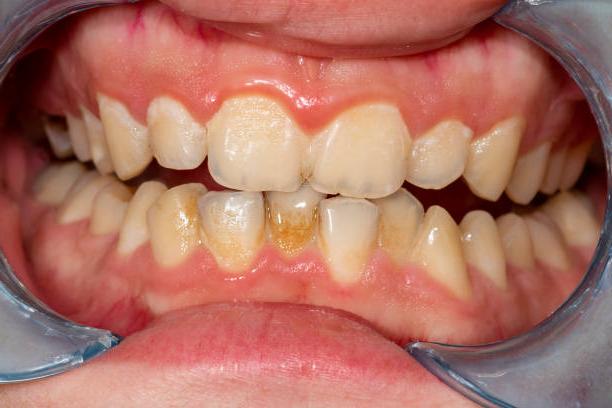
Condition: Gingivitis